Question:
I am trying to get the blakc bars from the top and bottom of the layout to be white instead of black. I have tried changing the background color already.
DRAWABLE CODE:
'''
<?xml version="1.0" encoding="utf-8"?>
<bitmap xmlns:android="http://schemas.android.com/apk/res/android"
android:gravity="clip_horizontal|clip_vertical|center"
android:src="@drawable/theblindgoat_logo"
android:tileMode="disabled" >
</bitmap>
'''
MAIN CODE:
'''
<LinearLayout xmlns:android="http://schemas.android.com/apk/res/android"
android:id="@+id/startup"
android:layout_width="fill_parent"
android:layout_height="fill_parent"
android:background="#FFFFFF"
android:orientation="vertical" >
'''
BTW I need the image to not stretch vertically, so changing that isn't a needed solution either.
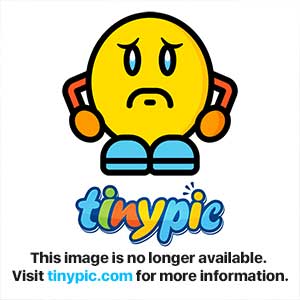
Answer: Those black bars are just the color of the background for the theme. To get rid of them, you can change your bitmap drawable to be a layer list with a background color of white like so:
'''
<?xml version="1.0" encoding="utf-8"?>
<layer-list xmlns:android="http://schemas.android.com/apk/res/android" >
<item>
<color android:color="@android:color/white"/>
</item>
<item>
<bitmap android:gravity="clip_horizontal|clip_vertical|center"
android:src="@drawable/theblindgoat_logo"
android:tileMode="disabled" />
</item>
</layer-list>
'''